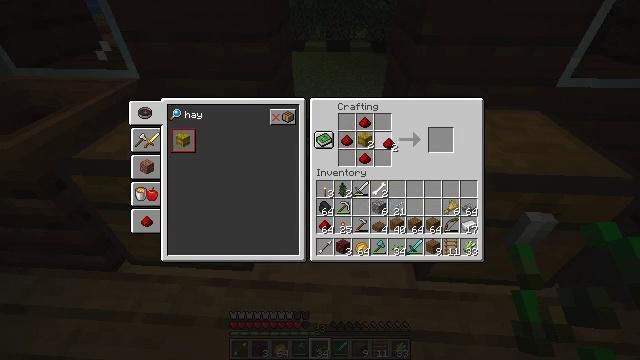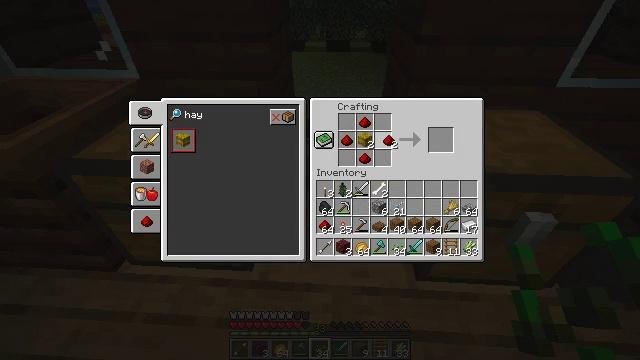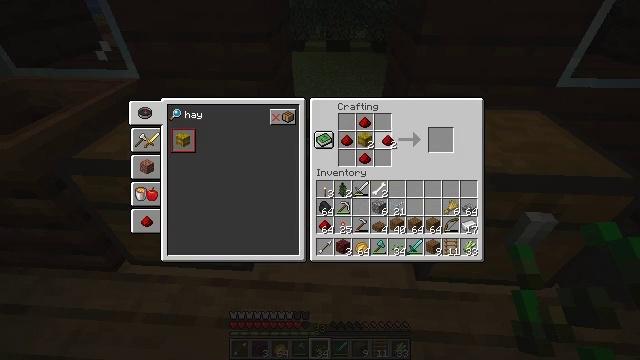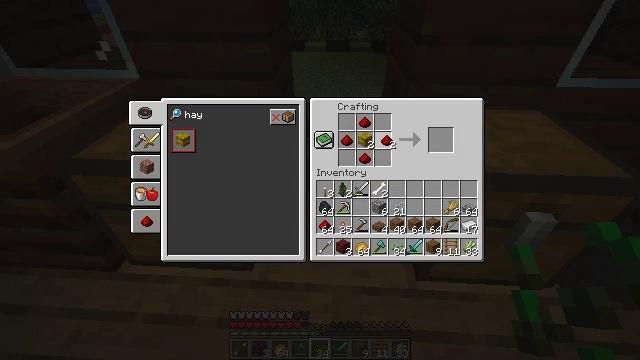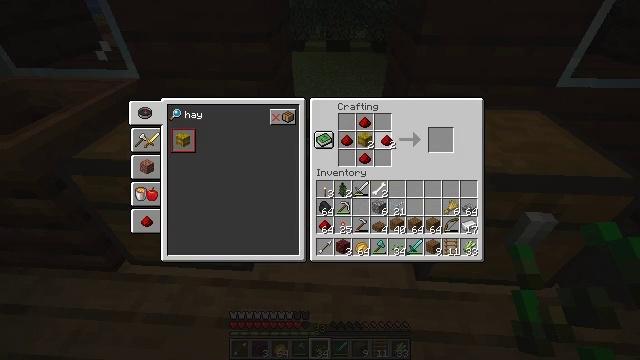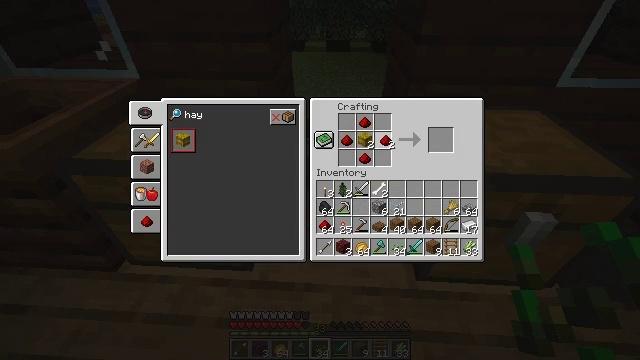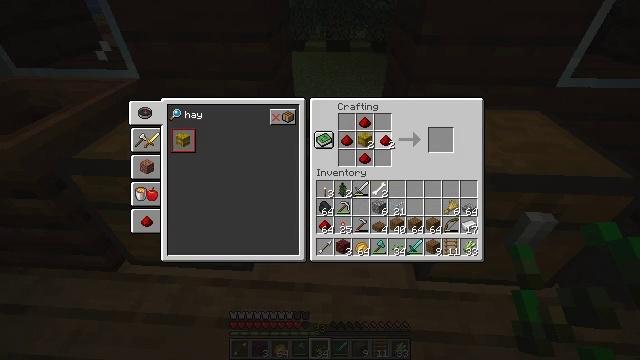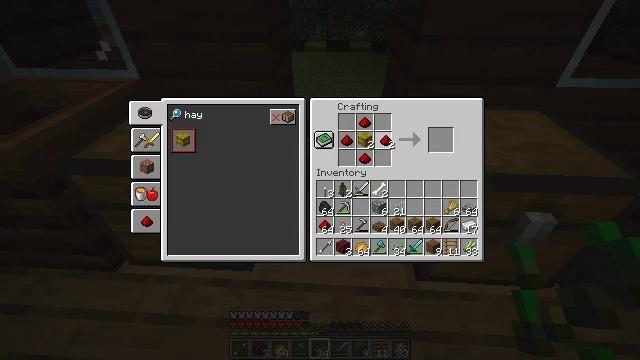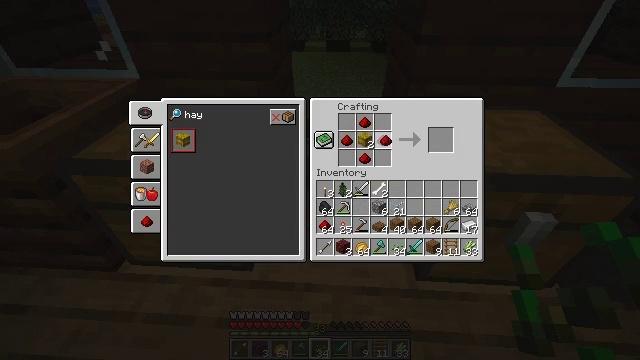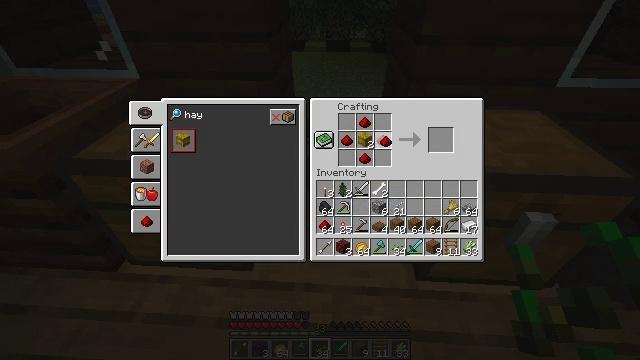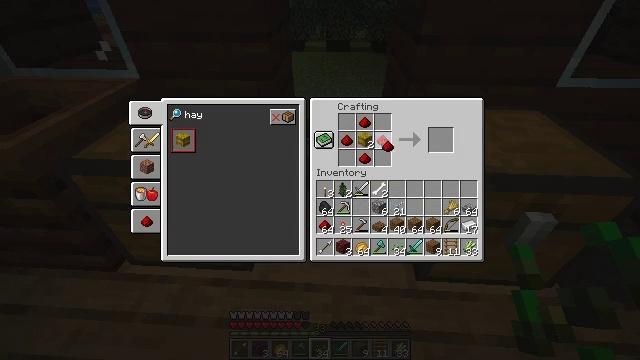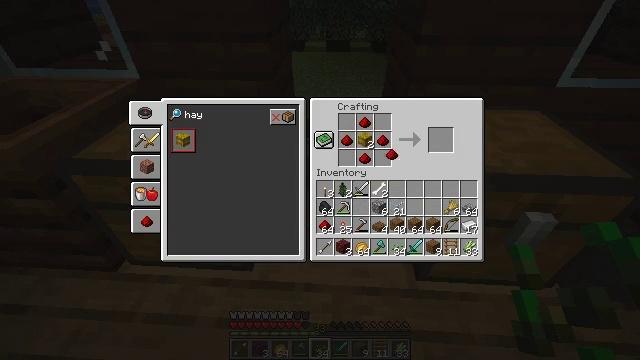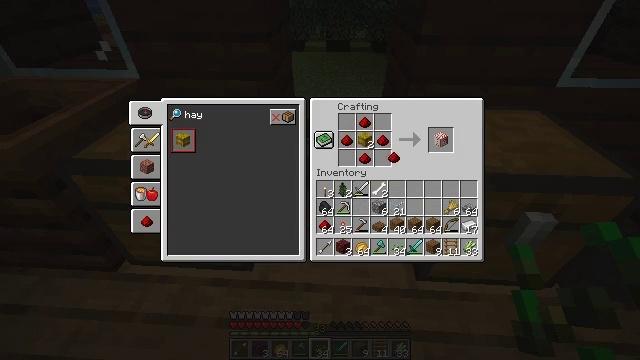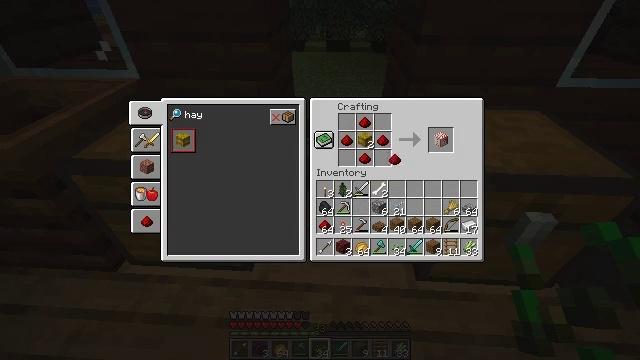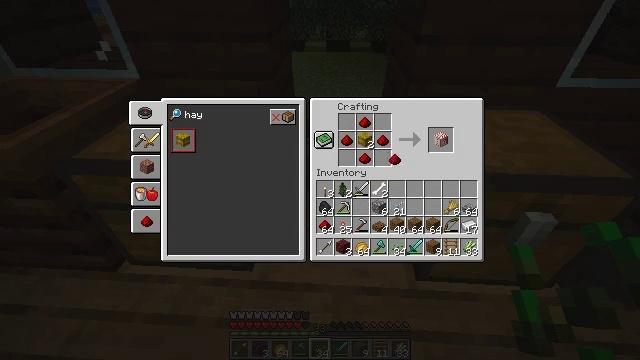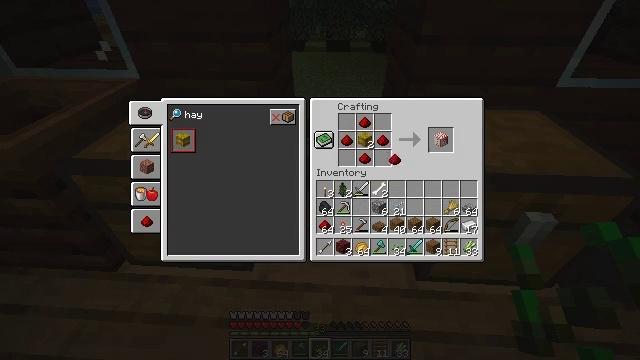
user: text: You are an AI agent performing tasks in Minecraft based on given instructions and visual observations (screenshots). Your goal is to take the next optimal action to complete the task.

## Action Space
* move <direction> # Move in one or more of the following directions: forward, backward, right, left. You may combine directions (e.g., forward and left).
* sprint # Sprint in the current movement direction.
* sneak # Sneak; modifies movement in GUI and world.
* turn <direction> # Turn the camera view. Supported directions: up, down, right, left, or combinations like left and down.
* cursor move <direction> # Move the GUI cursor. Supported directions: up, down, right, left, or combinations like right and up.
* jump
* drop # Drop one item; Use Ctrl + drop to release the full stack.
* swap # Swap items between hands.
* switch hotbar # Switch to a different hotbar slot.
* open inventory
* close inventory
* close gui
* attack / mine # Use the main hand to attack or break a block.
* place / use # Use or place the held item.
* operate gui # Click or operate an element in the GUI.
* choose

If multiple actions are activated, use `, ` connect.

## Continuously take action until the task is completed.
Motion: motion action
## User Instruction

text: Create a target by crafting.
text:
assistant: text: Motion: no_op
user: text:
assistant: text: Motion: no_op
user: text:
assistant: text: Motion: no_op
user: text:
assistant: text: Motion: no_op
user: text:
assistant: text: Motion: choose
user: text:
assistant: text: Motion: choose
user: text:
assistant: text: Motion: choose
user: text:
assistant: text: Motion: no_op
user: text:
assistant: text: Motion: no_op
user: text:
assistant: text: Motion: no_op
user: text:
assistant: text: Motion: cursor move down
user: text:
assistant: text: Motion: no_op
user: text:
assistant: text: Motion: no_op
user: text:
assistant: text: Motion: no_op
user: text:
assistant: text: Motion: no_op
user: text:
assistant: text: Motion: no_op
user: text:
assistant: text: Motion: no_op
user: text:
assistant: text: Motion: cursor move down
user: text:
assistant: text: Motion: no_op
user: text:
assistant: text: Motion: no_op
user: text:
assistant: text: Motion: no_op
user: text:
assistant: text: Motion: no_op
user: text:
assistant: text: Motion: cursor move down
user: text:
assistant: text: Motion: no_op
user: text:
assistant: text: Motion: operate gui
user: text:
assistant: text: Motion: operate gui
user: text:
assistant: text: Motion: operate gui
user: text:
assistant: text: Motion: no_op
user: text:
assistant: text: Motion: no_op
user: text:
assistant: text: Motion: no_op